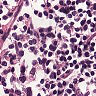
Metastatic tissue present: no